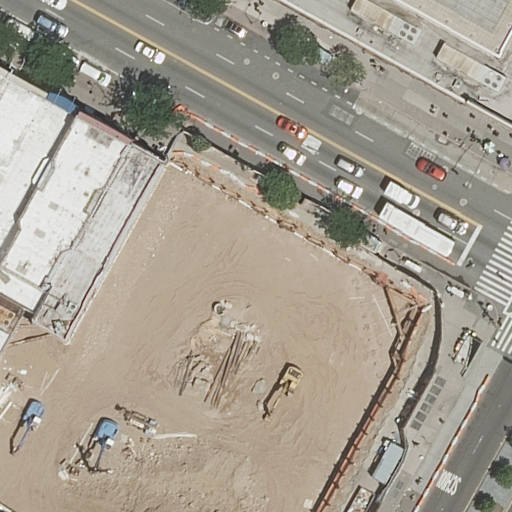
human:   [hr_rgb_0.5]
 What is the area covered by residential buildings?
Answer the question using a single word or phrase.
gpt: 1713m2

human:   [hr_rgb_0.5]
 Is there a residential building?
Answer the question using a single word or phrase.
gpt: yes

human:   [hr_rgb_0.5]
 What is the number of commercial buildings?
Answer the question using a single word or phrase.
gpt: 1

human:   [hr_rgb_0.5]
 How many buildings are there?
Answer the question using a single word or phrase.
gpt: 2

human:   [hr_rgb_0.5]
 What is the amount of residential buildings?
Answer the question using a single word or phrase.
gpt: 1

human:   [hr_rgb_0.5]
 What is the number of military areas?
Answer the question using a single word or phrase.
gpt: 0

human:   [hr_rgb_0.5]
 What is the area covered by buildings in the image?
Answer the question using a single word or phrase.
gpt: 2754m2

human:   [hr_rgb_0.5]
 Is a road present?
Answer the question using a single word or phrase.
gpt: yes

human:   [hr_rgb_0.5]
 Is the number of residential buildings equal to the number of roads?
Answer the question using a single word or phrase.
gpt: no

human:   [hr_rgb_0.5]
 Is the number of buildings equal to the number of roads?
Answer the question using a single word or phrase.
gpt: yes

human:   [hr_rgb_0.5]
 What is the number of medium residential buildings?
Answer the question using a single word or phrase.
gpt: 0

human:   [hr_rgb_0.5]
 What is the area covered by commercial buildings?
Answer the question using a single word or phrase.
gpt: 1040m2

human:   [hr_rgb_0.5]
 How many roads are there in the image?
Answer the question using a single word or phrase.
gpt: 2

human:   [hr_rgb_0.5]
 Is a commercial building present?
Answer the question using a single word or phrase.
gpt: yes

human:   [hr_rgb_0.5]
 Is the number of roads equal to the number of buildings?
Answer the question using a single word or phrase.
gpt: yes

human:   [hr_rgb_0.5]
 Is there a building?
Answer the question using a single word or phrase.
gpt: yes

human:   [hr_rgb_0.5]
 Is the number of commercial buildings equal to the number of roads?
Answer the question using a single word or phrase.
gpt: no

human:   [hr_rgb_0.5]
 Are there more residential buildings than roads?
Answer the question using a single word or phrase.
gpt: no

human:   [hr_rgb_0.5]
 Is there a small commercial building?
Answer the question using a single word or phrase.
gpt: no

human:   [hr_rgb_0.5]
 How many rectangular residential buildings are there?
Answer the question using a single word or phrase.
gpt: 1

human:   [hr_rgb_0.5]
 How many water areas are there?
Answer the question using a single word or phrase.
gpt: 0

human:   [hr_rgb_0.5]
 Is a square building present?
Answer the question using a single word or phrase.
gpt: no

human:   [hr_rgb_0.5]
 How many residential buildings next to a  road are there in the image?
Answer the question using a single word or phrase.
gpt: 1

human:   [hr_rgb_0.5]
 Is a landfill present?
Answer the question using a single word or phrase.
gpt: no

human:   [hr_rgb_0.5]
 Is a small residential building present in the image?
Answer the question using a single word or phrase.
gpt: no

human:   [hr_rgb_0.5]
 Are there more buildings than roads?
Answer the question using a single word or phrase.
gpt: no

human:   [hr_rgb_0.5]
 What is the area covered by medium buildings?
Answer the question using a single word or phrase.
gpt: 0m2

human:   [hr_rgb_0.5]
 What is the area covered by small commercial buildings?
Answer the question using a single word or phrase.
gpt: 0m2

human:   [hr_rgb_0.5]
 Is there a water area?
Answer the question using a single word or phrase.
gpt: no

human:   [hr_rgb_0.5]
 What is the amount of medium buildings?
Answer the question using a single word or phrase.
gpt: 0

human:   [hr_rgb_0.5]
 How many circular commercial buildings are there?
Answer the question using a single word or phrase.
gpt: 0

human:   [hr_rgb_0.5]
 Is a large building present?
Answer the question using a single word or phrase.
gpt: yes

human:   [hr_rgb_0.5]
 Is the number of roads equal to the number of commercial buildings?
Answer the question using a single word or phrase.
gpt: no

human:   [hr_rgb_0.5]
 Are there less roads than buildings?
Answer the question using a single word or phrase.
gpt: no

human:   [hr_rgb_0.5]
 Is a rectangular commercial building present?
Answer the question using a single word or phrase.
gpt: yes

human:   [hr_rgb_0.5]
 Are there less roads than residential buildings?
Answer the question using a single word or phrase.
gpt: no

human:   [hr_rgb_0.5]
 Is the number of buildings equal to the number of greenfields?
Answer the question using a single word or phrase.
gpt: no

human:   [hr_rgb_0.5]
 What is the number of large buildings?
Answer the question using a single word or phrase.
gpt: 2

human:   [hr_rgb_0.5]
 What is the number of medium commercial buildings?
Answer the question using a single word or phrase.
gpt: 0

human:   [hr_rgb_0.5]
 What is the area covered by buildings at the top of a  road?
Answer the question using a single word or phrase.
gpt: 1713m2

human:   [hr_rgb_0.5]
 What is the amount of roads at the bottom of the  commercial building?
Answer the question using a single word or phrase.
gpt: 0

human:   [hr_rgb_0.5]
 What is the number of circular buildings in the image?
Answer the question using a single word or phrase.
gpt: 0

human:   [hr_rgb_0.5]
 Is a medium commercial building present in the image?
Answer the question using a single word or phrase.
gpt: no

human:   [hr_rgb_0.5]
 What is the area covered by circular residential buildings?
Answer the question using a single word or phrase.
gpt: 0m2

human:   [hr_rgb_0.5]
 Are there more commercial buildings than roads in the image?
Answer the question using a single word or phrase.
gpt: no

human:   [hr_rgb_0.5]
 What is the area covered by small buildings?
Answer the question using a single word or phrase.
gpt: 0m2

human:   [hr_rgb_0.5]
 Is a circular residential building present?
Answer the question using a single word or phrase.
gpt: no

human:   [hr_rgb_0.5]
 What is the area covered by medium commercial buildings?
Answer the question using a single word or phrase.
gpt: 0m2

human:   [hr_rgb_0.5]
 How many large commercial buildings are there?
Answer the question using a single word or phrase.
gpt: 1

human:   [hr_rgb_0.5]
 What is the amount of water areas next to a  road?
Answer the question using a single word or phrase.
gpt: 0

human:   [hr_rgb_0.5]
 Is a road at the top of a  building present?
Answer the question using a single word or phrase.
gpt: yes

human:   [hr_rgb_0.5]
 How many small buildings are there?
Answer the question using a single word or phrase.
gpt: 0

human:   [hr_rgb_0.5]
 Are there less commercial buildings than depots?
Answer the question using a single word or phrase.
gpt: no

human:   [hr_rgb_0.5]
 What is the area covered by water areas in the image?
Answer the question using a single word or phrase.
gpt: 0m2

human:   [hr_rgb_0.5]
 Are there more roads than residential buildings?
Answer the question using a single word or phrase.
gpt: yes

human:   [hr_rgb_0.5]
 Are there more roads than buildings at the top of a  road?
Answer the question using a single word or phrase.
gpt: yes

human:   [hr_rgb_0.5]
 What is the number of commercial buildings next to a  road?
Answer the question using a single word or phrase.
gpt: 1

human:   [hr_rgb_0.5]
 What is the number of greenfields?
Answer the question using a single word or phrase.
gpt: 0

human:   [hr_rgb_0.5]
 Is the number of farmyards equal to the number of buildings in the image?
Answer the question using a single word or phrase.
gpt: no

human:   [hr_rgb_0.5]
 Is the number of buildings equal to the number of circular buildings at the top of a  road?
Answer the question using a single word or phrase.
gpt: no

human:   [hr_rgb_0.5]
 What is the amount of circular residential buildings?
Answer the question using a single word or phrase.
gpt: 0

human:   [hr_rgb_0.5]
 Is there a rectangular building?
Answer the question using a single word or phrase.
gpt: yes

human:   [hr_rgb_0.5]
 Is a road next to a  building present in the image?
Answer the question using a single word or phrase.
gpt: yes

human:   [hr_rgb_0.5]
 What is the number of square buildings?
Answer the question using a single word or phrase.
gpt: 0